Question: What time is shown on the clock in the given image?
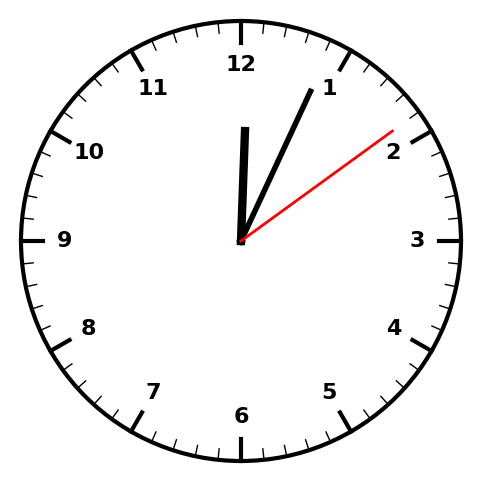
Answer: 12:04:09